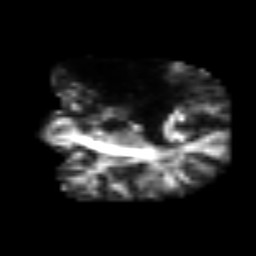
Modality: FA
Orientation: coronal
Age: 40
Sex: male
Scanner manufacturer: siemens
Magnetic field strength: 3 T
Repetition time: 3.2 s
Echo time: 0.081 s